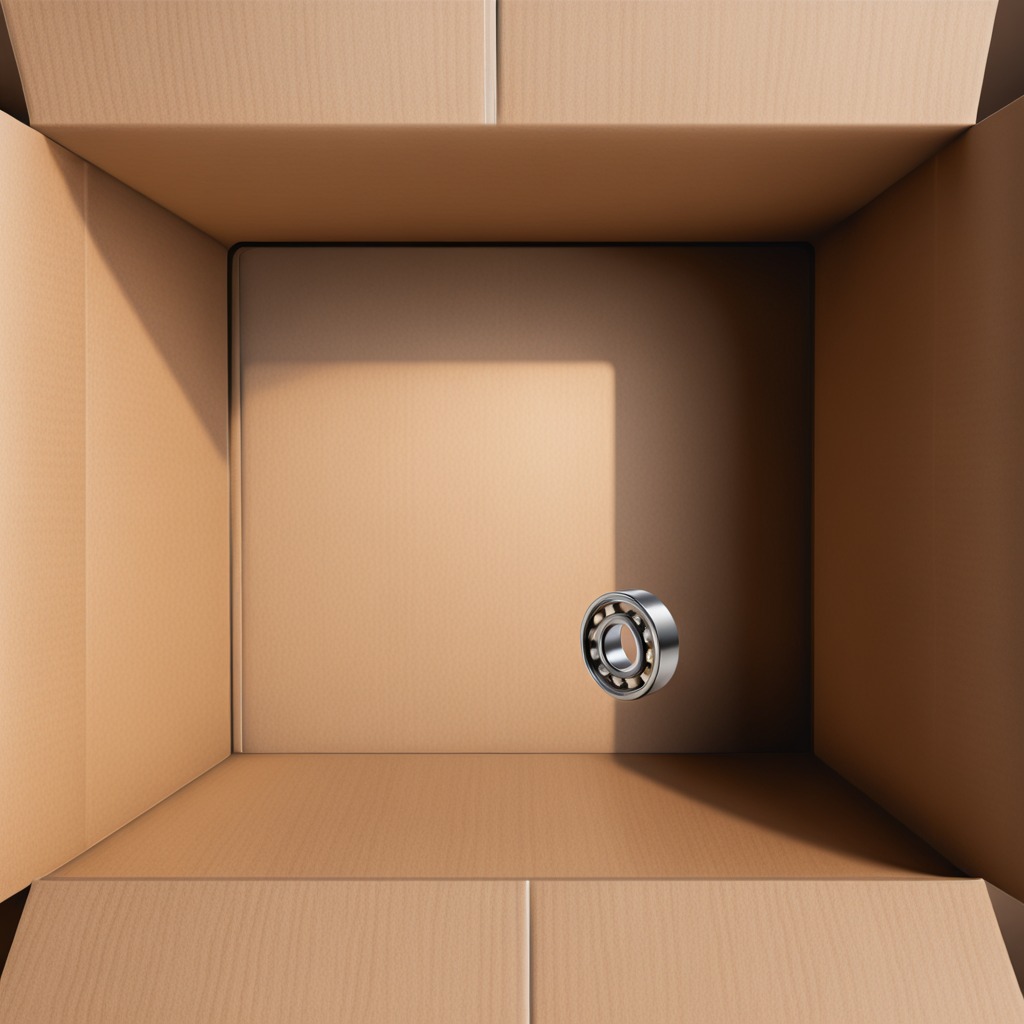
A metal ball bearing is lying on the cardboard box surface.